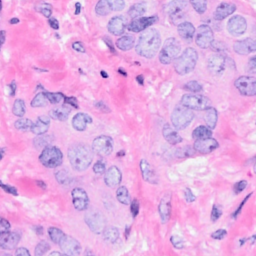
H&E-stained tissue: Breast